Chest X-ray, PA view. Patient: 35 years old, sex M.
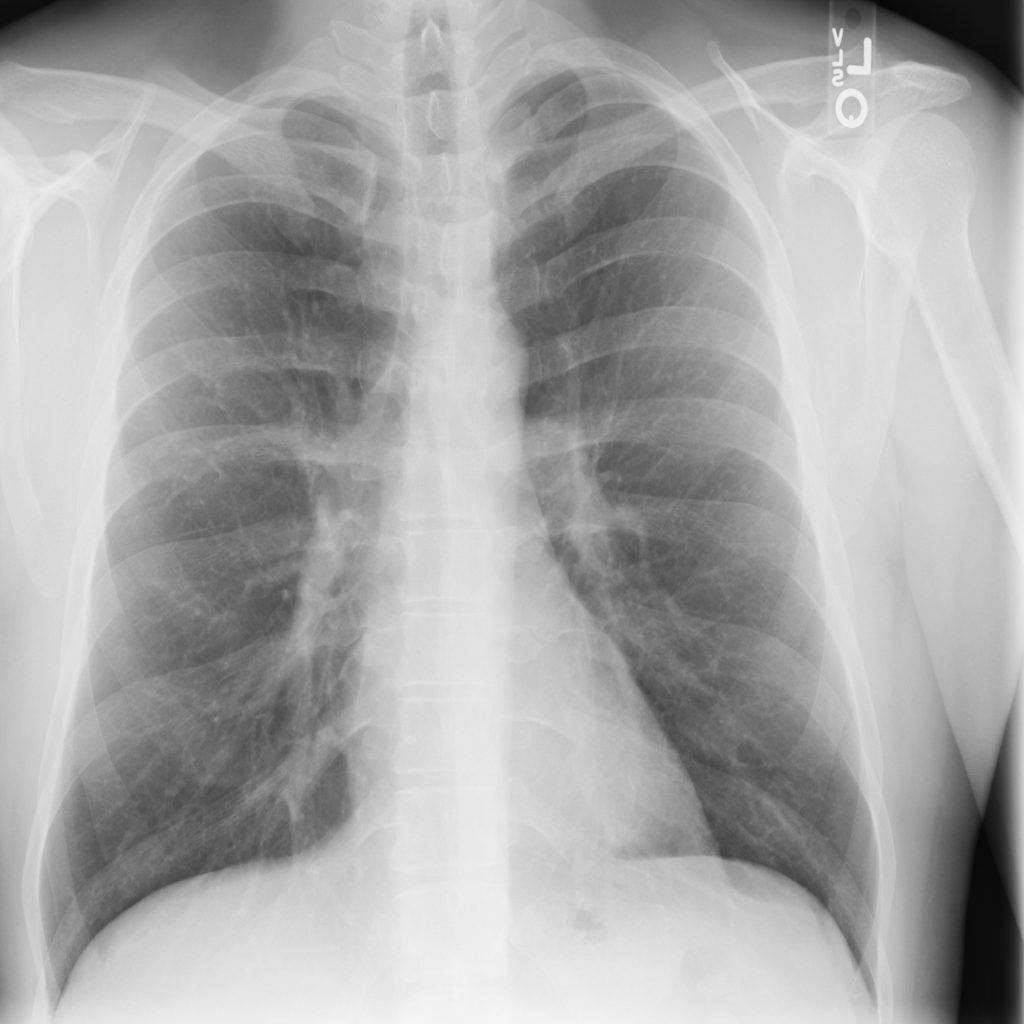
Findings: No Finding